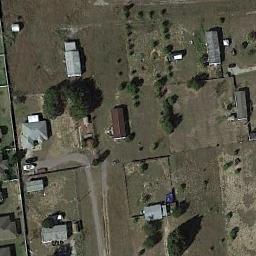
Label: medium_residential